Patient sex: M
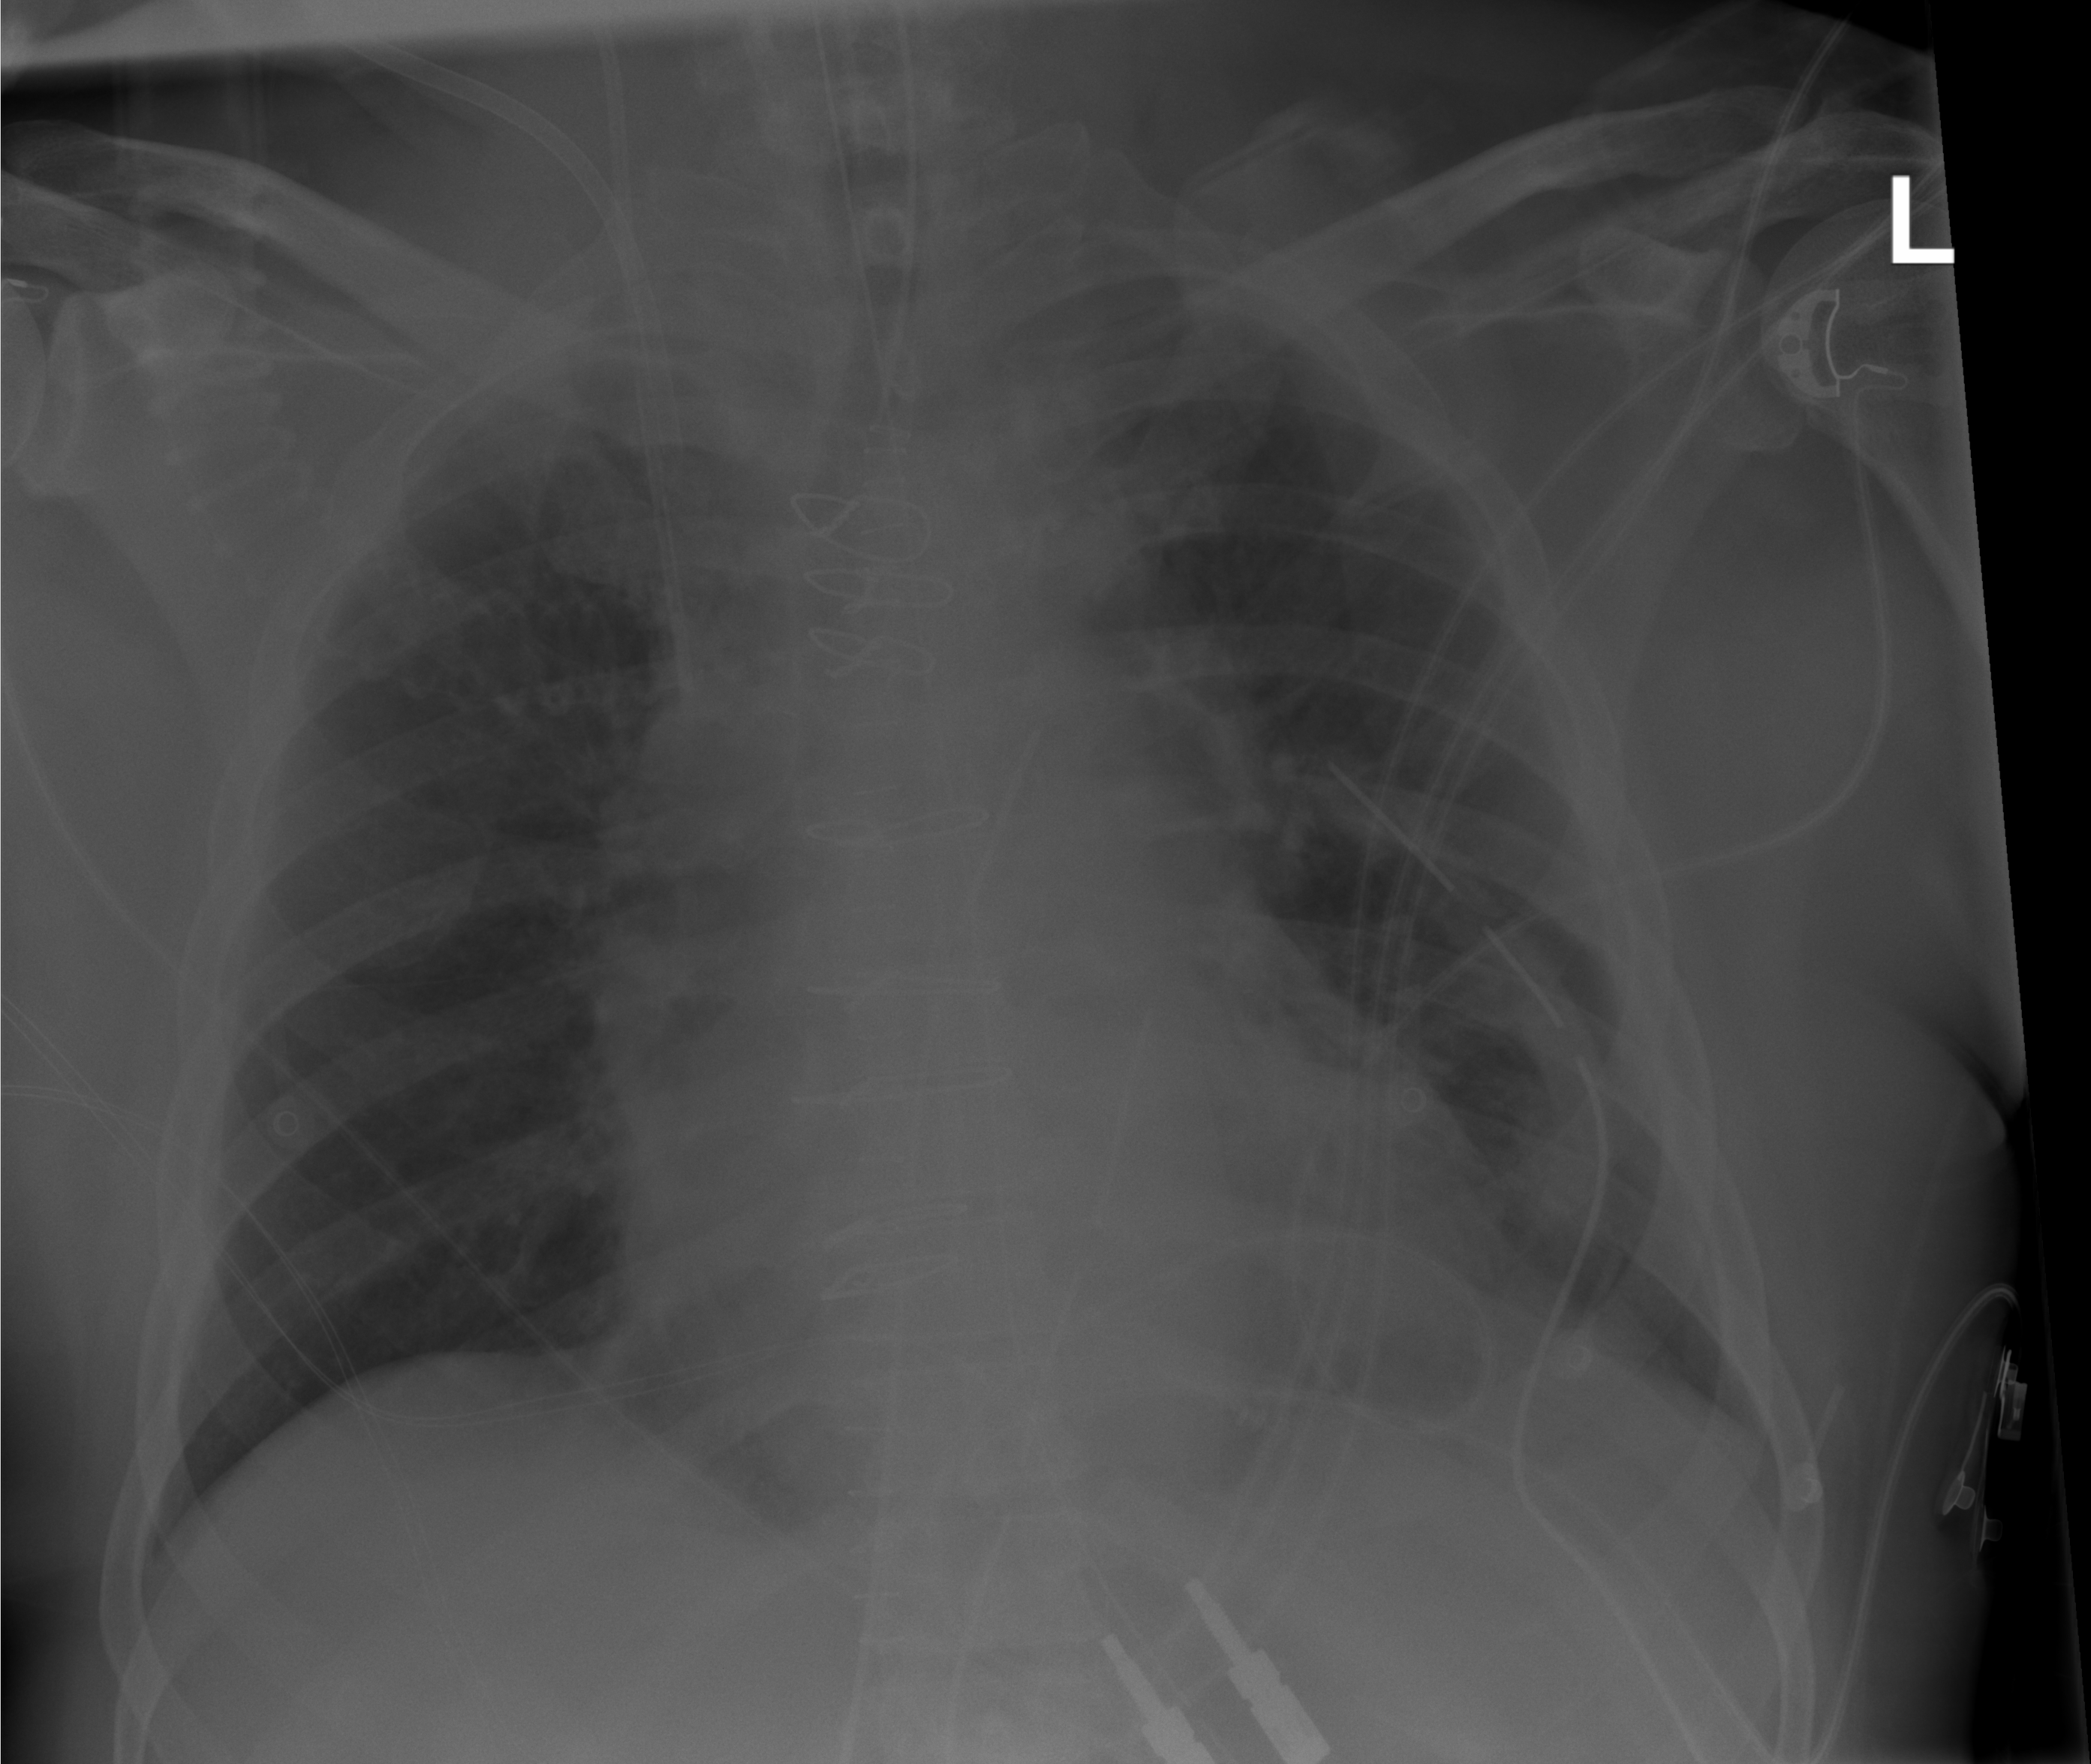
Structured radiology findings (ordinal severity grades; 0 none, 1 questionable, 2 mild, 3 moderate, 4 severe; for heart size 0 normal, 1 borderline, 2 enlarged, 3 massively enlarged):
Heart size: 1
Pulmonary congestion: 1
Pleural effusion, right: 0
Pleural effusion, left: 1
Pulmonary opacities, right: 0
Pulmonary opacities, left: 2
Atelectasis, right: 0
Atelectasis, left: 2